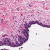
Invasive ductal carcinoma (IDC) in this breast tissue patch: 0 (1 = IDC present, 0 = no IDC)